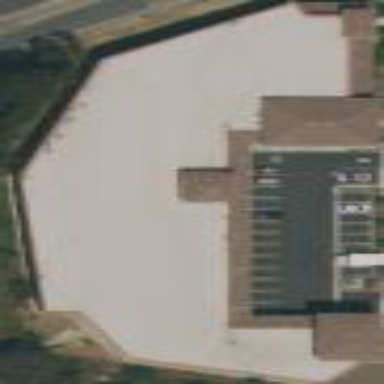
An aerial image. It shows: Storage rental shop located in building.